Field crop: tomato
Growth stage: 1
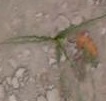
Species: cyperus